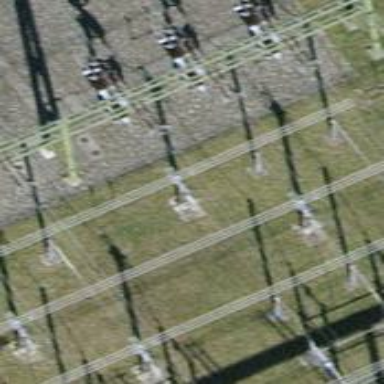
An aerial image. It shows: Insulator used in power equipment.